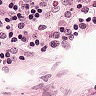
Metastatic tissue present: no